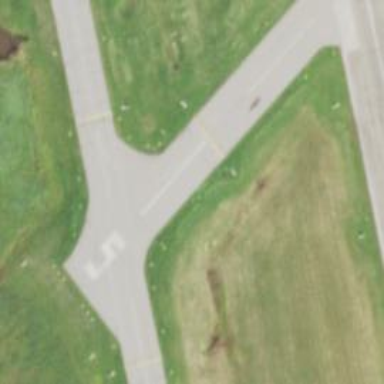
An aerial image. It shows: Runway at airport.